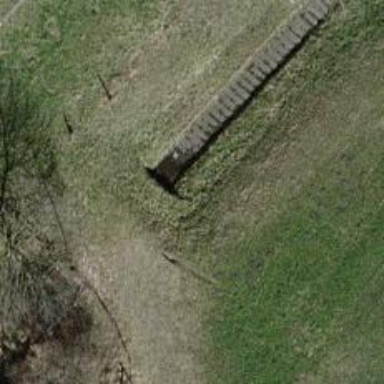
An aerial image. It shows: Drain passing through culvert tunnel.